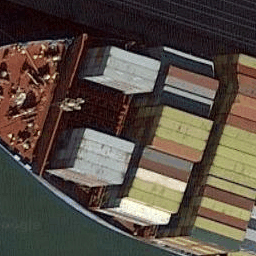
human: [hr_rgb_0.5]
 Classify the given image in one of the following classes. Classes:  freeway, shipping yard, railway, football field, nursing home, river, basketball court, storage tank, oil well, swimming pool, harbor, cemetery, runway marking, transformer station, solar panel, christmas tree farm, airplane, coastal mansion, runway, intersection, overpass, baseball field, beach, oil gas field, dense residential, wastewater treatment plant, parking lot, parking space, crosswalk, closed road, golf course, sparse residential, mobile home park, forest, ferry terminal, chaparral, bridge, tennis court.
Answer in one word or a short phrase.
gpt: shipping yard